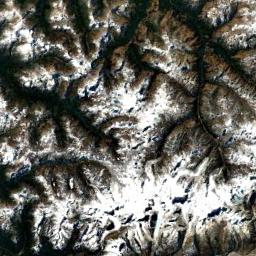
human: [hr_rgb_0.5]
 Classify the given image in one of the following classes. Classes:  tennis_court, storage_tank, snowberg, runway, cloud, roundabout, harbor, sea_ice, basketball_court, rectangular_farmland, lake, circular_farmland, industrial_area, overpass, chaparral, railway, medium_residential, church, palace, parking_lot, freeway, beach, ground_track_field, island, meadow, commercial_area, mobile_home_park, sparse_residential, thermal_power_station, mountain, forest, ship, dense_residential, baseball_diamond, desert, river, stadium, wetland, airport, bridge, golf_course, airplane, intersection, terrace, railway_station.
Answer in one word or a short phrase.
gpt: snowberg